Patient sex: F
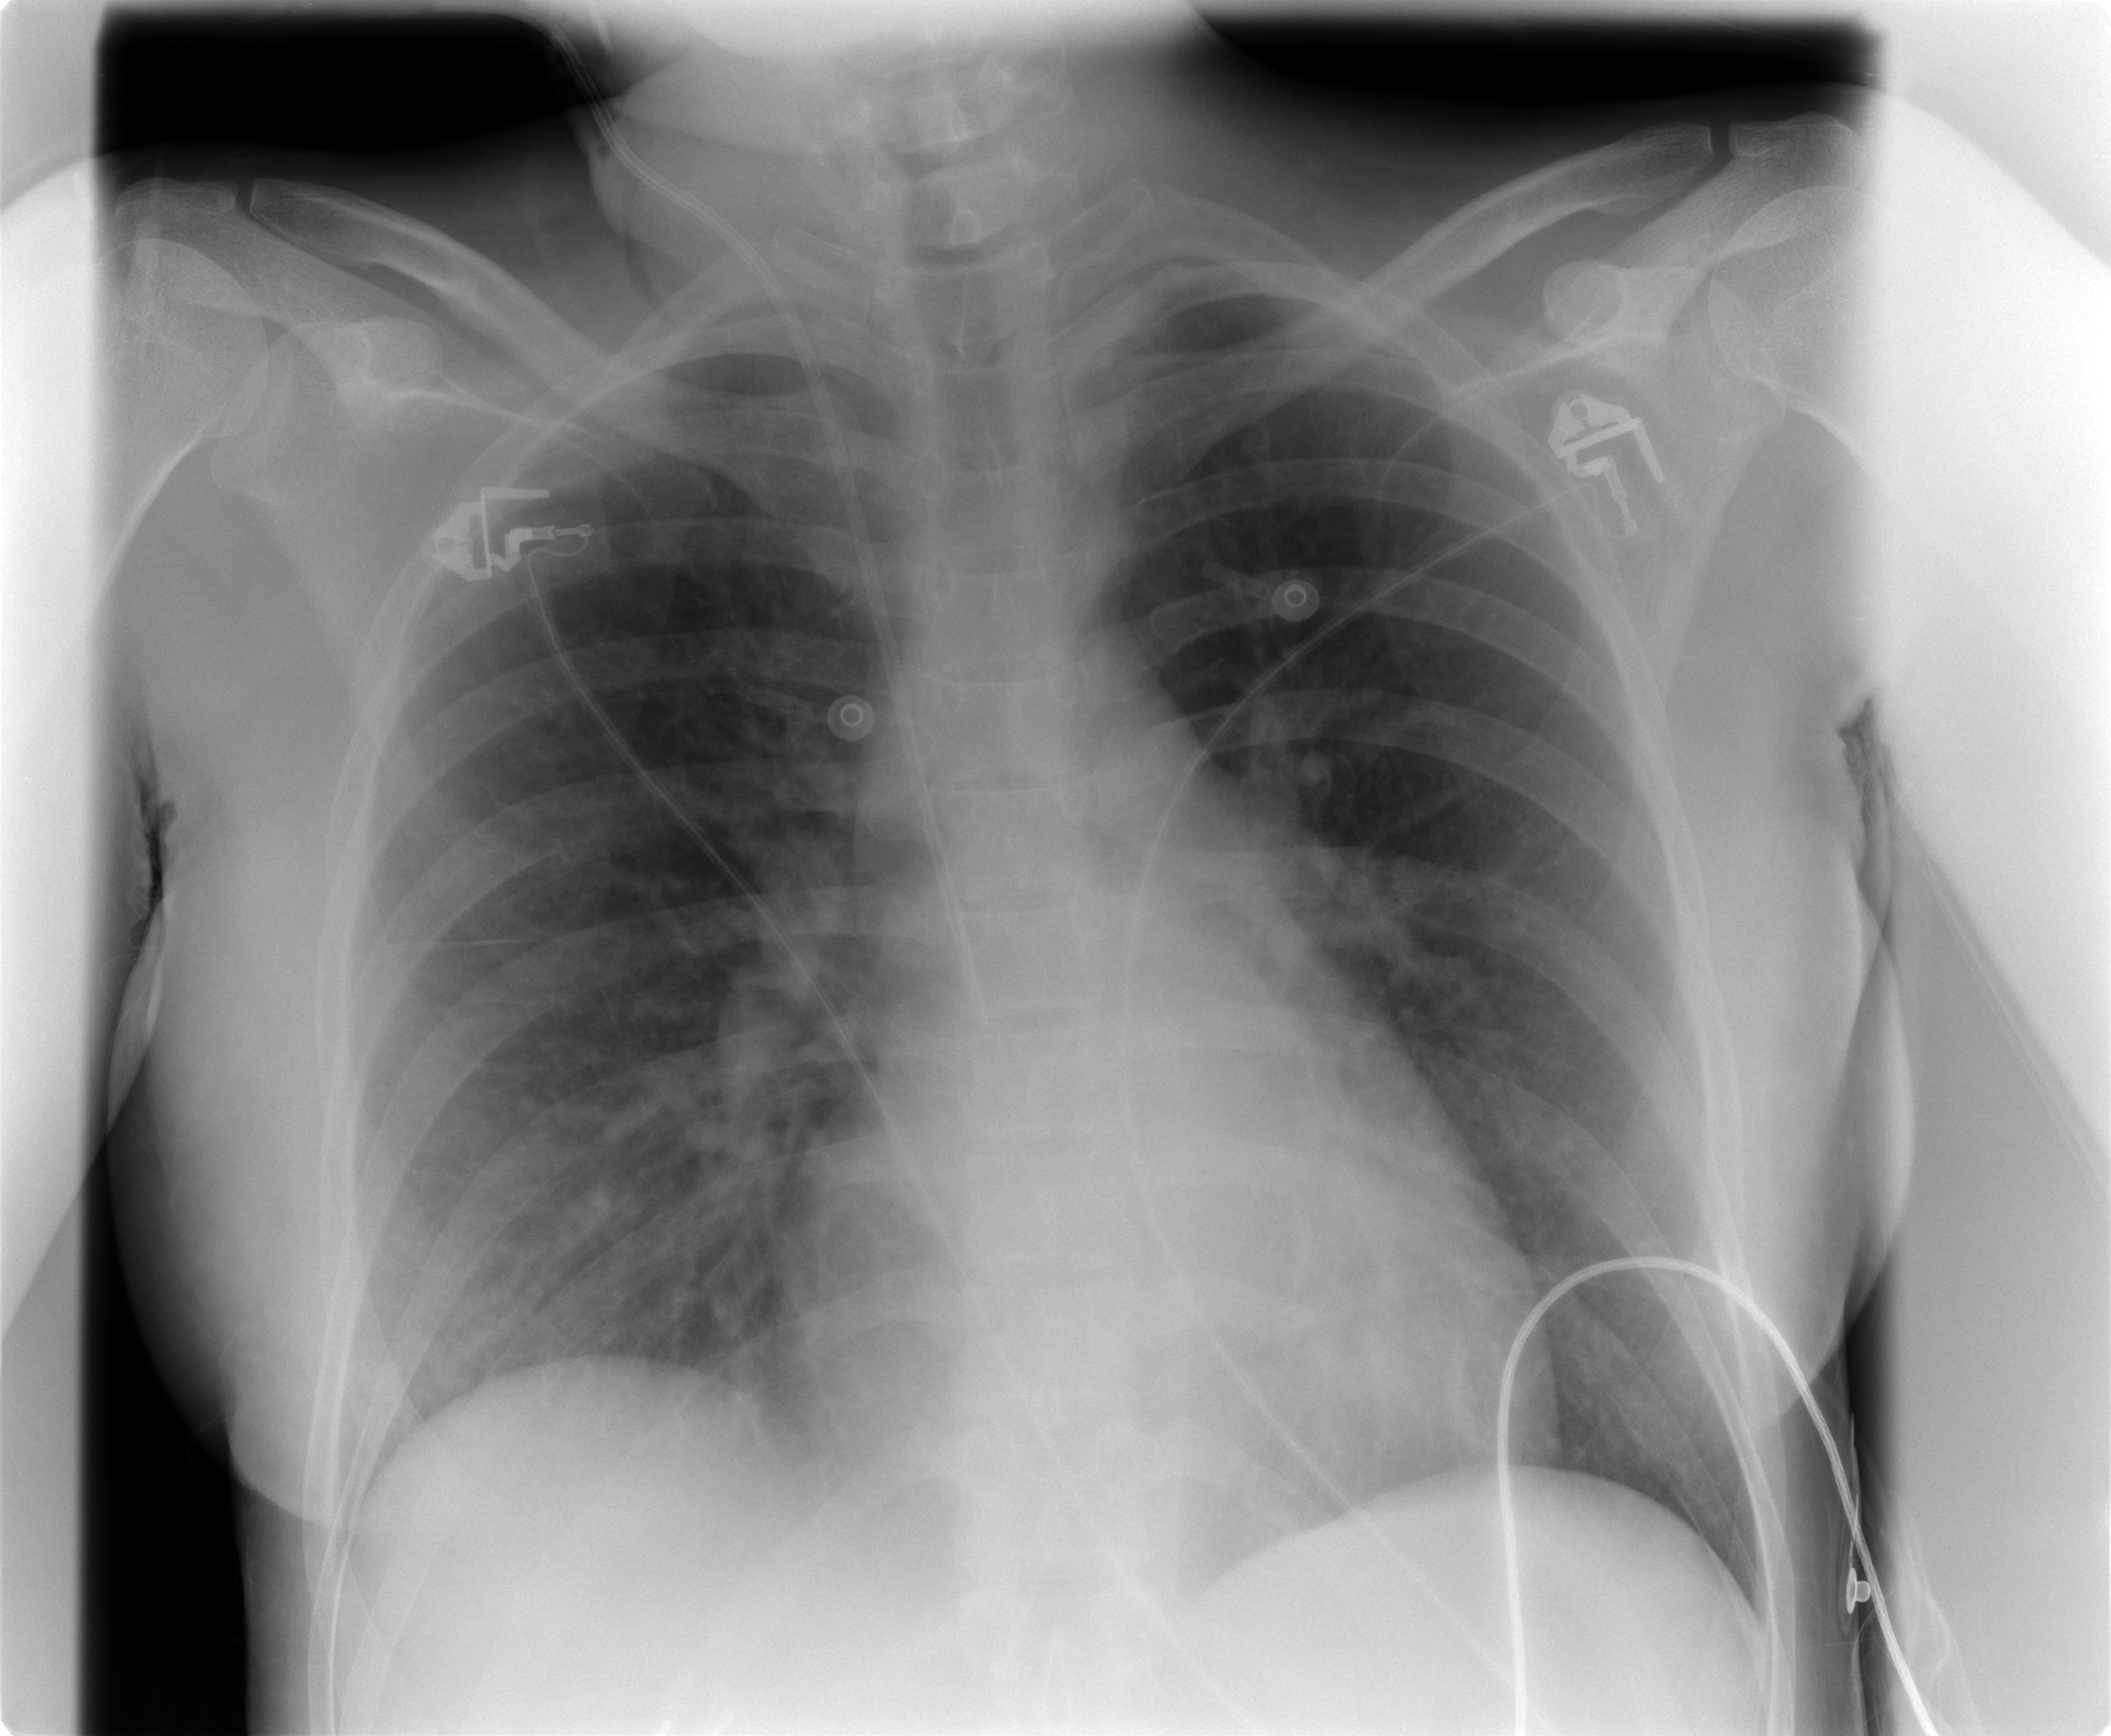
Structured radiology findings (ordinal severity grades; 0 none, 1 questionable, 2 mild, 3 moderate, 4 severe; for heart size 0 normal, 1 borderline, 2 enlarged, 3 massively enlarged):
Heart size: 0
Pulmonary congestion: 0
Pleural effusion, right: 0
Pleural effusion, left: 0
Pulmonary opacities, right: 0
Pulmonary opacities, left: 0
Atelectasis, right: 1
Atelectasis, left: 0